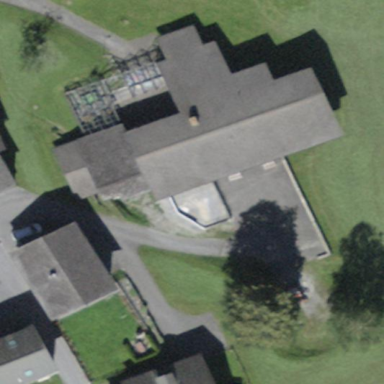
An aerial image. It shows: Kindergarten.